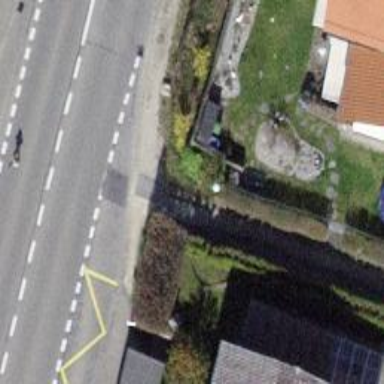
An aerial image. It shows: Set of steps with asphalt surface and ramp for accessibility.